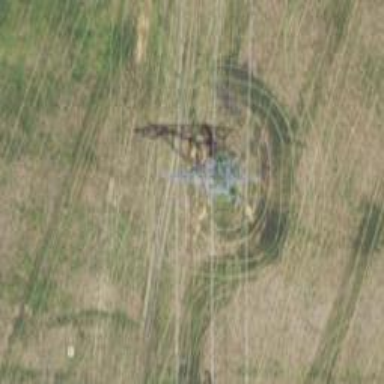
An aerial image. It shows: Power tower.